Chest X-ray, AP view. Patient: 66 years old, sex M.
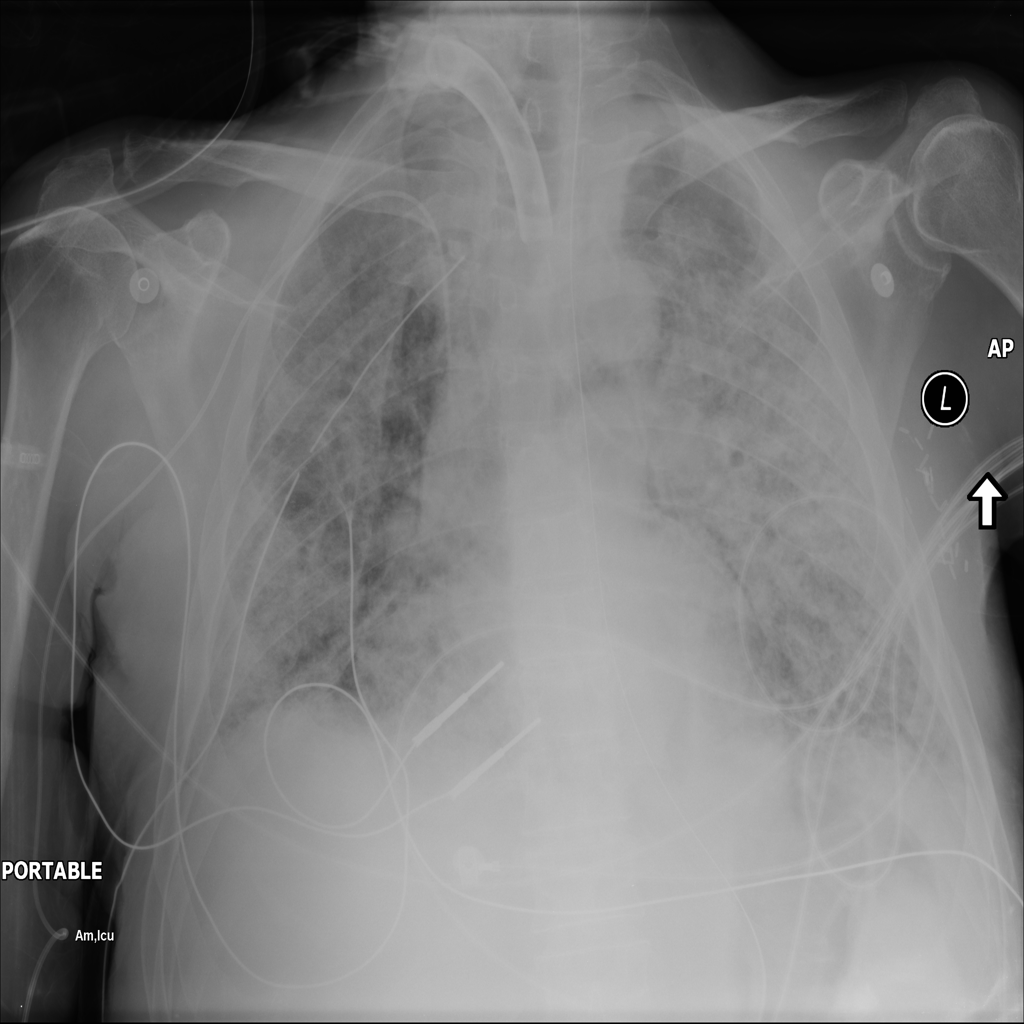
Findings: Infiltration, Pneumothorax